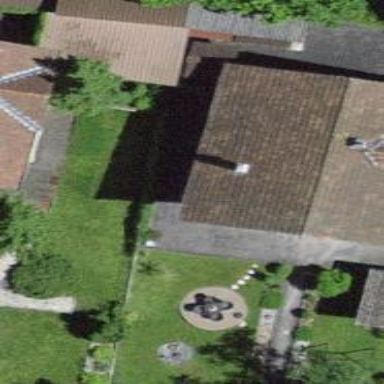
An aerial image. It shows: Residential building.